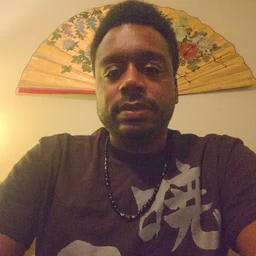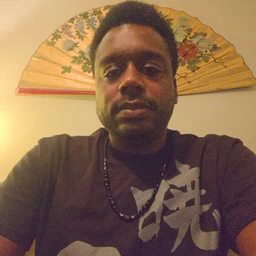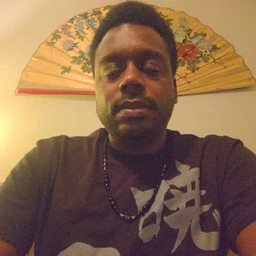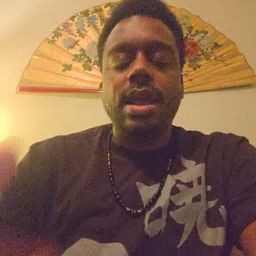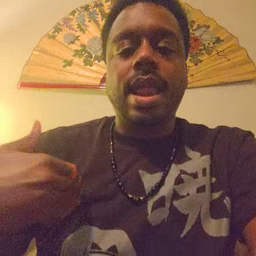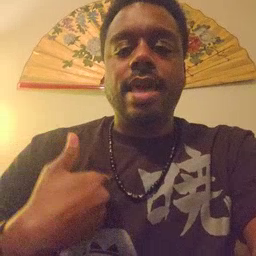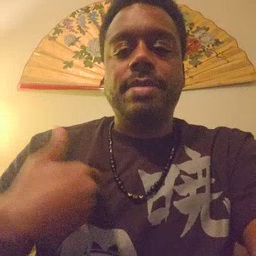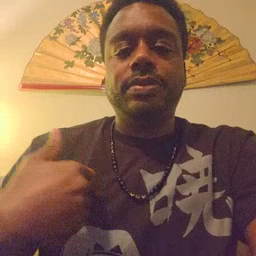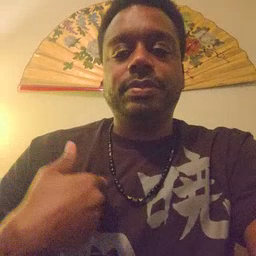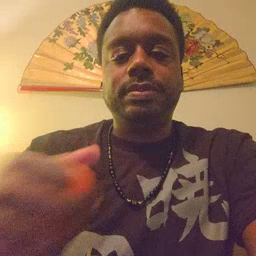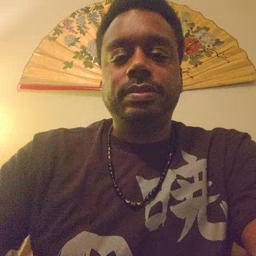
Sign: animal